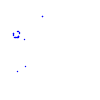
Particle: kaon